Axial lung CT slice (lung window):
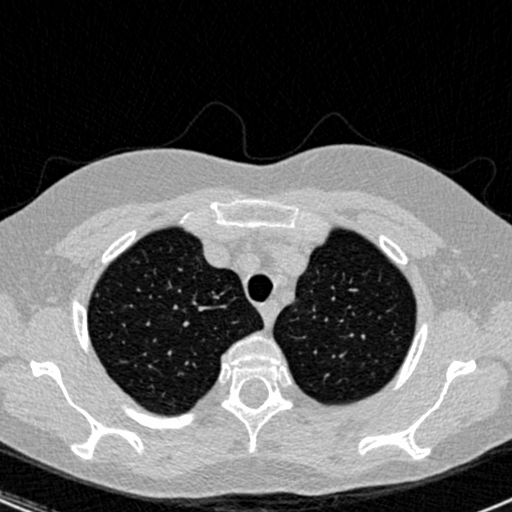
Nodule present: no